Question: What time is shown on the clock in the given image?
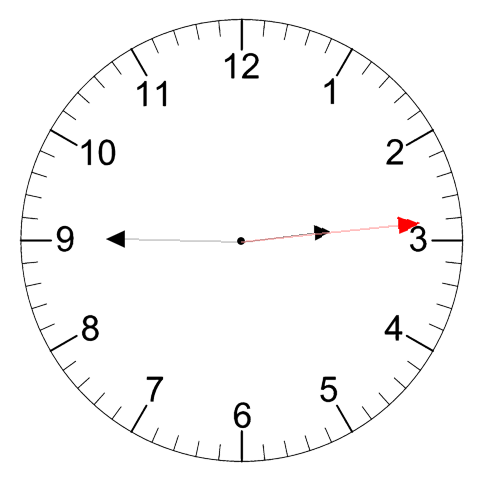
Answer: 02:45:14